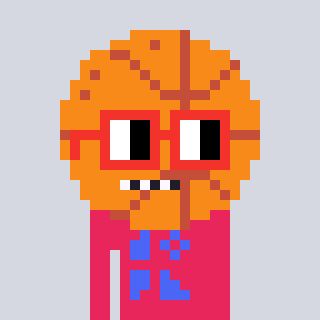
a pixel art character with square red glasses, a basketball-shaped head and a redpinkish-colored body on a cool background